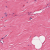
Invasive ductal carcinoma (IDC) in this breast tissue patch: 0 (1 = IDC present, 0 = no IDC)